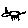
Label: cat